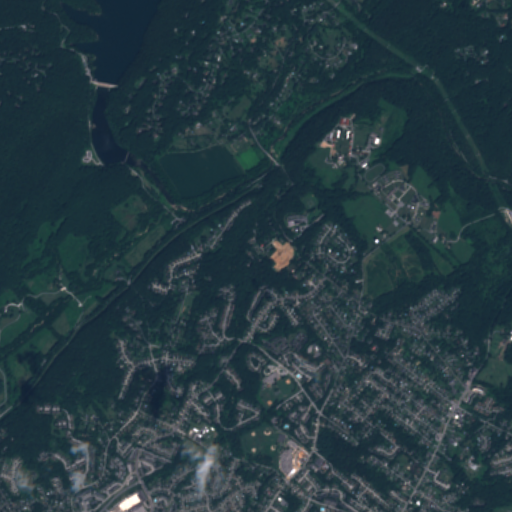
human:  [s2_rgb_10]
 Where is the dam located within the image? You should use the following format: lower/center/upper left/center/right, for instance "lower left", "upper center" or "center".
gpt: The dam is located in the upper left of the image.
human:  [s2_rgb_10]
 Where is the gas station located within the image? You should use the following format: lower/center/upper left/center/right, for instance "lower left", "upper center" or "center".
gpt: The gas station is located in the lower right of the image.
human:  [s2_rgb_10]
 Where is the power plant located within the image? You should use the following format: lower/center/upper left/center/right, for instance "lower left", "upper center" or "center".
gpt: The power plant is located in the center right of the image.
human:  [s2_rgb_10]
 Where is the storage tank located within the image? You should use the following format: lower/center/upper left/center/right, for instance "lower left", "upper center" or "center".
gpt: The storage tank is located in the center right of the image.
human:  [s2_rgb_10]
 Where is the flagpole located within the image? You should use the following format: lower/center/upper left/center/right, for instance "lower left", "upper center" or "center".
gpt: The flagpole is located in the center left of the image.
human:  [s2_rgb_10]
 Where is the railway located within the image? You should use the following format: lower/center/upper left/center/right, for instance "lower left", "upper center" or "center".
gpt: The railway is located in the upper right of the image.
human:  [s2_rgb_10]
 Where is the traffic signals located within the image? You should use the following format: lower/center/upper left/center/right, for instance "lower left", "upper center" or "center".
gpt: The traffic signals is located in the lower right of the image.
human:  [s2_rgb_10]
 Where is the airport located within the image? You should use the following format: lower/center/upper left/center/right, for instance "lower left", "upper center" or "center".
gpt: There is no airport in the image.